Question: My 'System.Data.SqlClient' reports that I forgot to pass a parameter.
Well I have been scratching my head over this.
I use SQL Server 2008 R2 with Asp.Net MVC2 in VS2008.
Here is the screen.

What did I miss ?
Here is the Stored Procedure Header
'''
ALTER PROCEDURE <URL>
as
BEGIN
'''
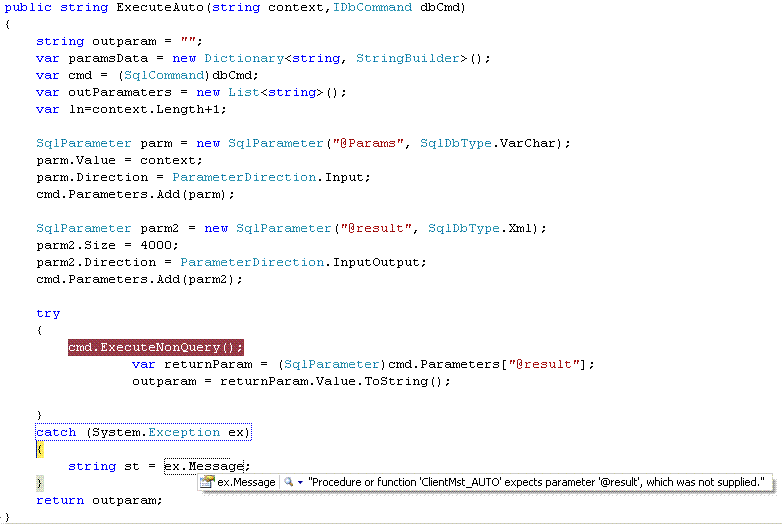
Answer: The code looks good at first glance - the only point I'm seeing that explain the behavior is this: you've defined your parameter '@result' as being 'ParameterDirection.InputOutput' - but you're not supplying any value for that parameter on the side...
Try to add this line before you add 'parm2' to the 'cmd.Parameters' collection:
'''
parm2.Value = string.Empty;
'''
Does that change anything?
just define the parameter as 'ParameterDirection.Output' (instead of 'InputOutput') - does that solve the problem?